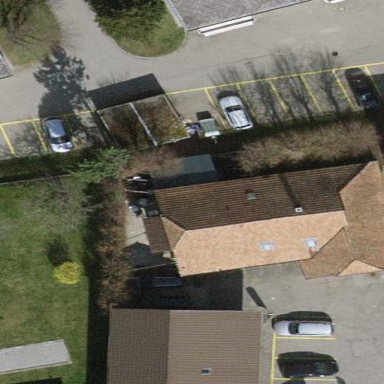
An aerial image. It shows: Group of garages.